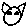
Label: cat